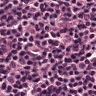
Metastatic tissue present: no